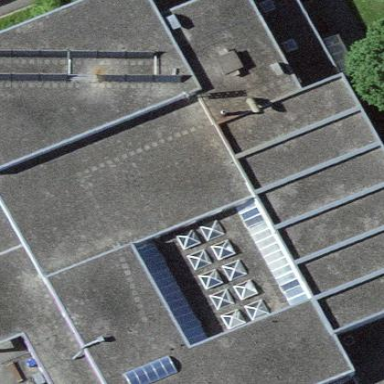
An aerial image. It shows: Flat-roofed school building.